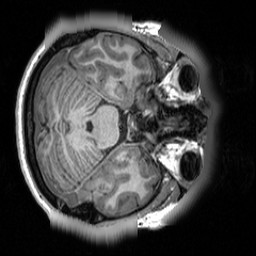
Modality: T1w
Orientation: axial